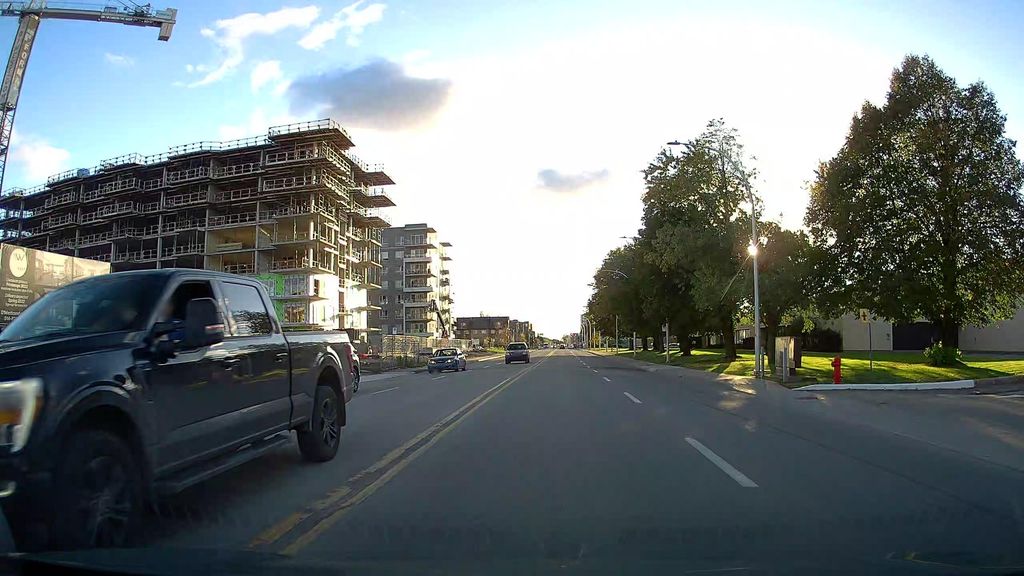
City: montreal